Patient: sex F, age 47
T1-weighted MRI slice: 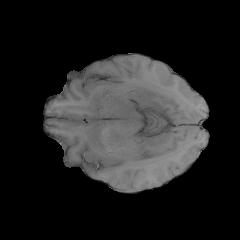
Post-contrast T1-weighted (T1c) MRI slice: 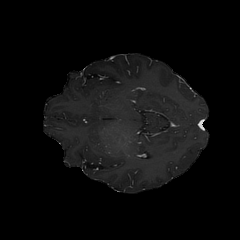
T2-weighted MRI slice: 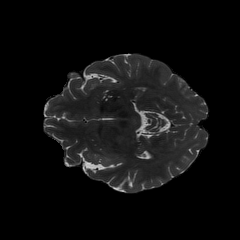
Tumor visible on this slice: yes
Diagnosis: Astrocytoma, IDH-wildtype
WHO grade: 2